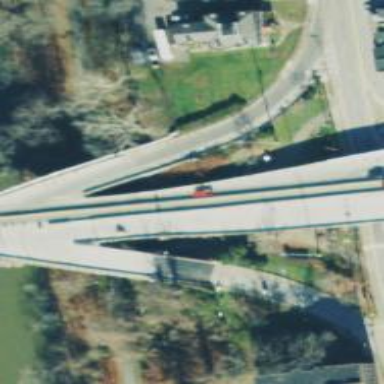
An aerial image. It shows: Motorway bridge.